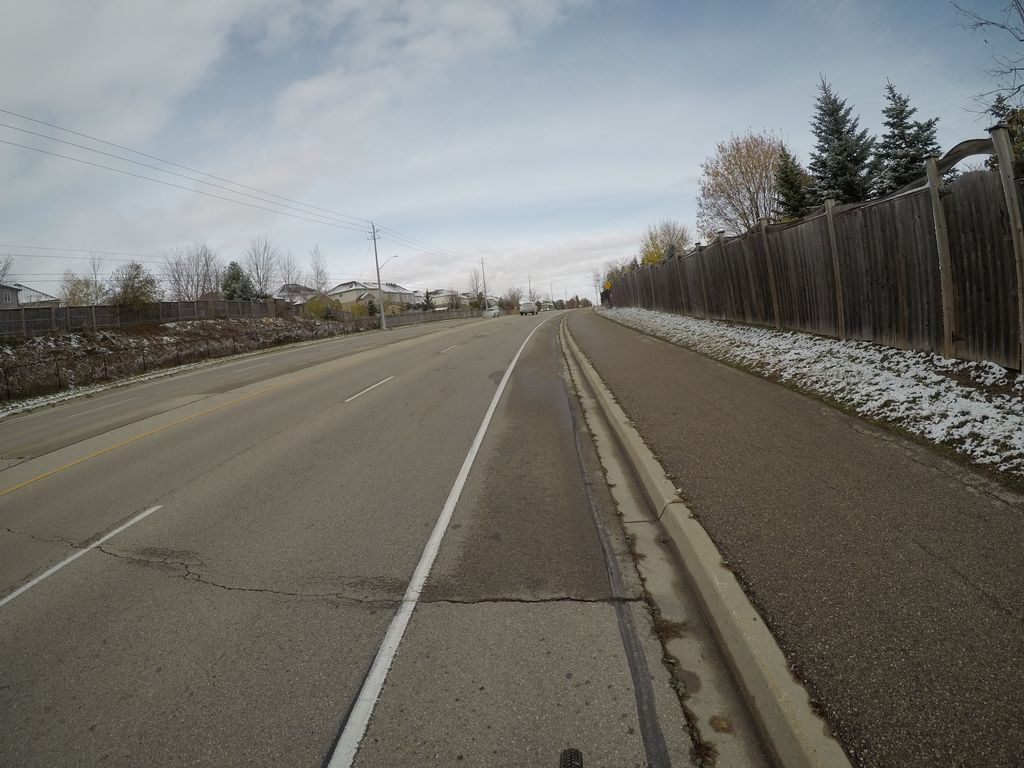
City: kitchener-waterloo